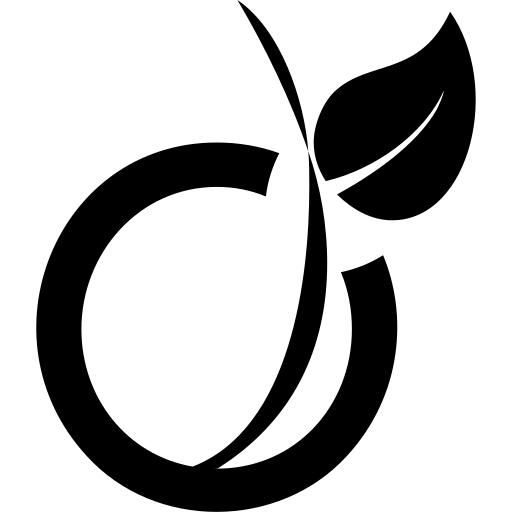
Tags: icon, FontAwesome, fa-icon, brand, viadeo